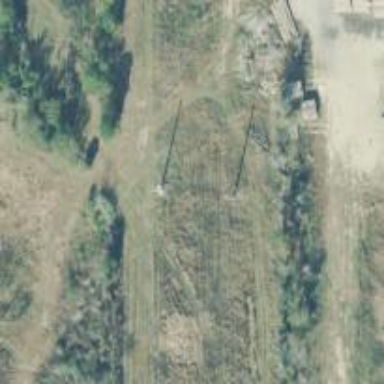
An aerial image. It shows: Power pole.